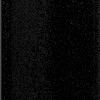
Atmospheric dust classification: dusty